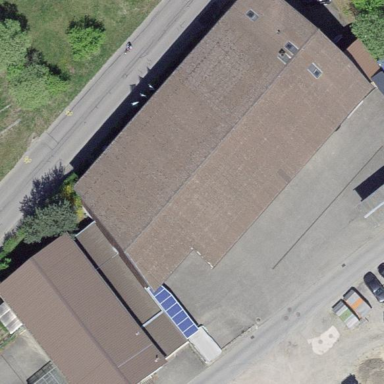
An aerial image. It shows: Commercial building.